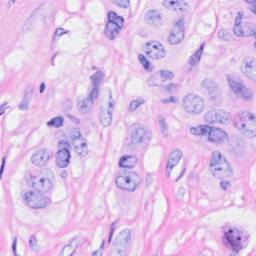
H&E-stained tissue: Breast